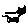
Label: cat